Question: I'm trying to create an iPhone app which plays local radio station in my district. I found this player to work best for me :
<URL>
When testing it against my requirements it did the best without any doubt.
I thought I'll use this players API and it should be straightforward(not really for a newbie). How exactly I do that is where I'm stuck now. Because when I run the player original project it runs smooth, but when I copy code inside Classes to my app, this is what happens :

Ok, I've been developing some apps(test apps) for two weeks maybe and I lack experience.
How do you usually embed/import other projects code into your code and user the other codes api?
So per Sunil Pandey answer, this cannot be run using IOS SDK version 5.0?
I feel like I'm really close now, have this one issue :
'''
Receiver 'AudioStreamer' for instance message is a forward declaration
'''
It's declared in my h file. as 'AudioStreamer *streamer'
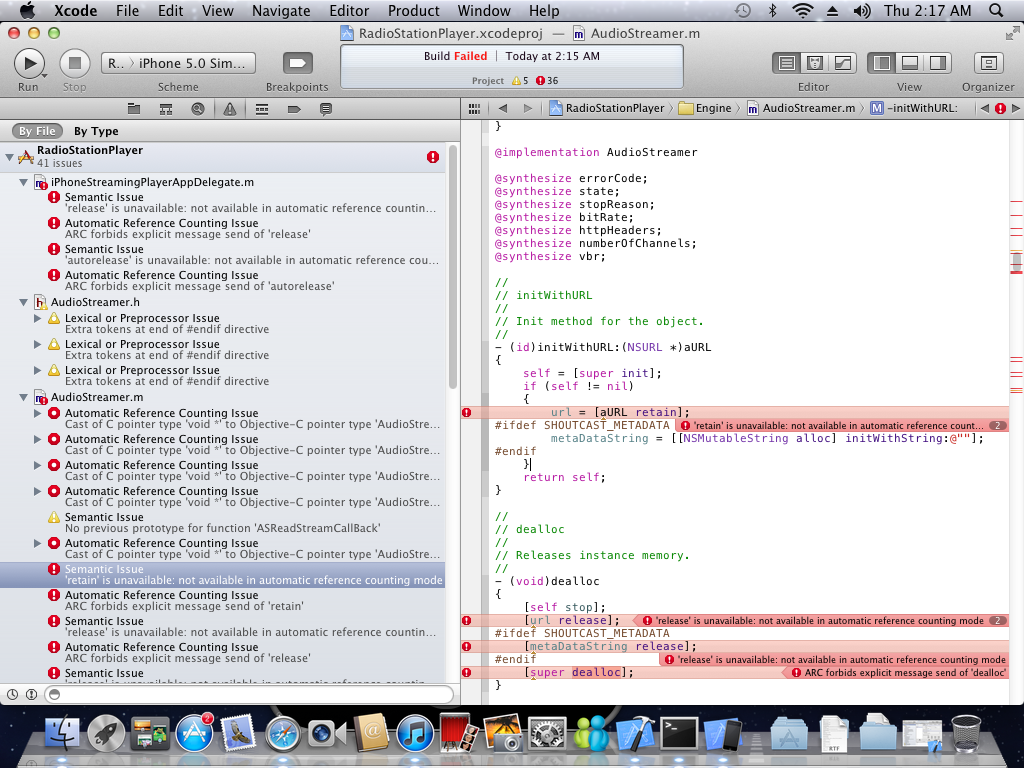
Answer: As said Sunil Pandey, ARC mecanism is enabled for your project. With ARC, your project require at least iOS4 on the phone.
I would suggest you to disable ARC for the file you imported from the third party librairy. So you can keep using ARC in your own code (this mean, you never use retain, release, autorelease).
To disable ARC for each file of your AudioStreamer library, refer to <URL>